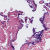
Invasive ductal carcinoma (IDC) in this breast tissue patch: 0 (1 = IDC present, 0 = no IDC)